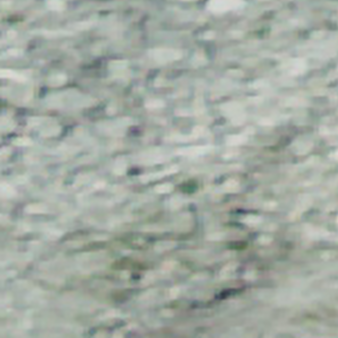
Label: other